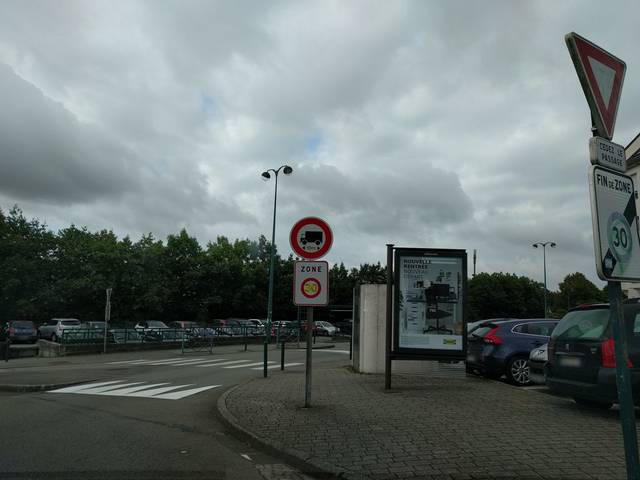
Region: France
Coordinates: 47.999, -4.103